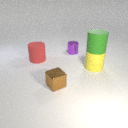
large red rubber cylinder to the left of small brown metal cube